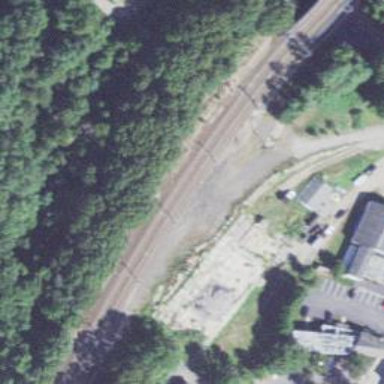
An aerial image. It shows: Railway with electrified contact lines.